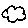
Label: cloud